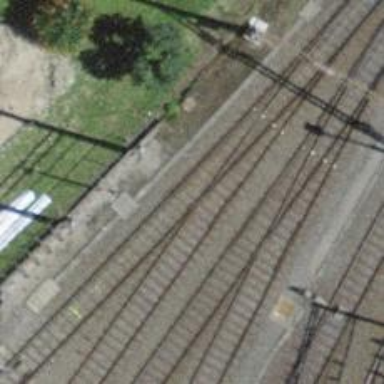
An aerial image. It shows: Railway spur track with electrified contact lines.